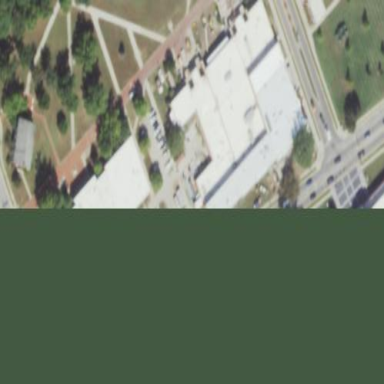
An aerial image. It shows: View of university building.